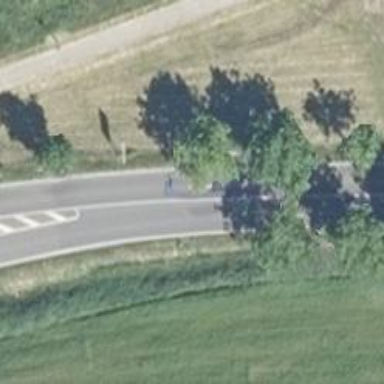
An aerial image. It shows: Secondary road with asphalt surface.